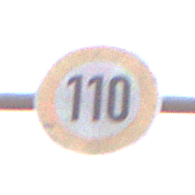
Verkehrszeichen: Geschwindigkeit110
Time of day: SunriseSunset
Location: Outdoor (Nature)
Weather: PartlyCloudy
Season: NotSpecified
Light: Natural